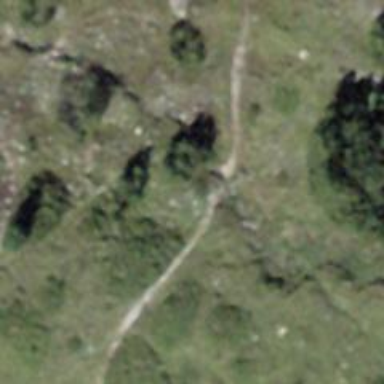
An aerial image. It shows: Path.